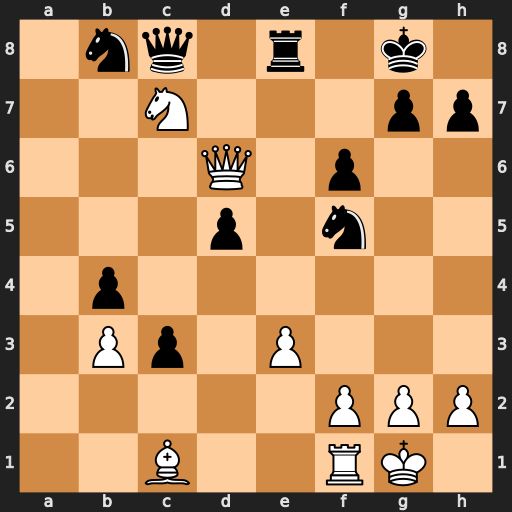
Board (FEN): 1nq1r1k1/2N3pp/3Q1p2/3p1n2/1p6/1Pp1P3/5PPP/2B2RK1
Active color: w
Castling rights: -
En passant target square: -
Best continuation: Qxd5+ Kf8 Nxe8